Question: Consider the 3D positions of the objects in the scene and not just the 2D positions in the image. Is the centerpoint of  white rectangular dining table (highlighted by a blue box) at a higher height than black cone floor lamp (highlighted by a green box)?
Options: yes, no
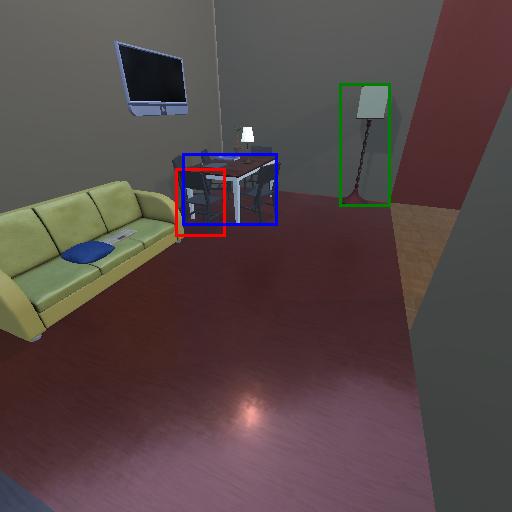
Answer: yes